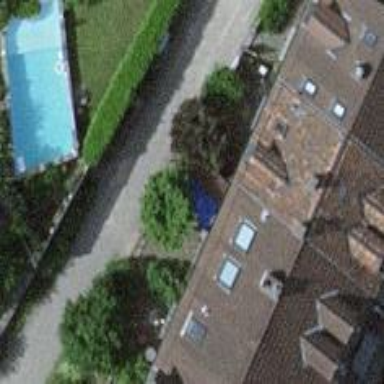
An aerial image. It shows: Terrace building with gabled roof oriented across.